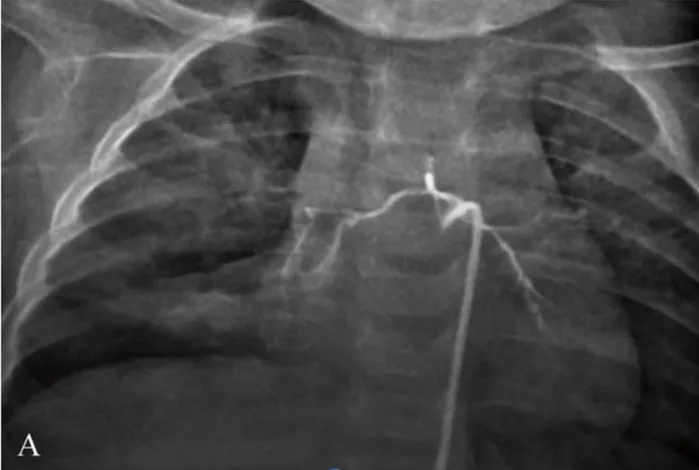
Bronchial angiography. Before.
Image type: radiology (x_ray)